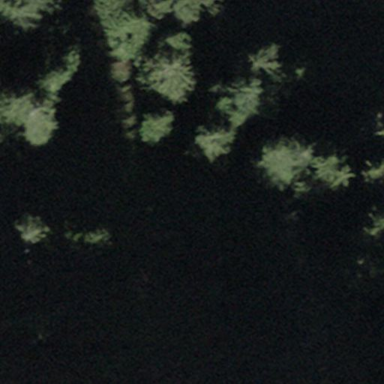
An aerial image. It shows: Forest area.